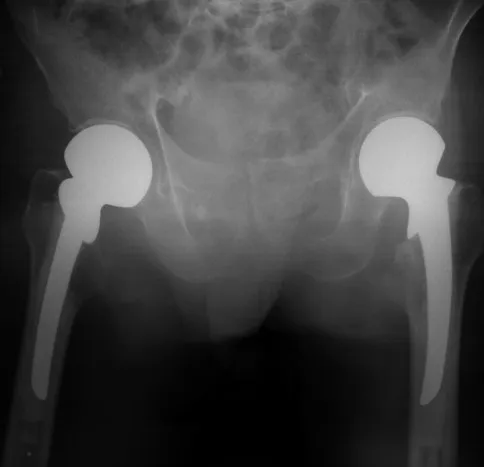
Anterioposterior radiograph of the pelvis showing bilateral fractures of the neck of femur treated by cemented Thompson hemiarthroplasties.
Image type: radiology (x_ray)